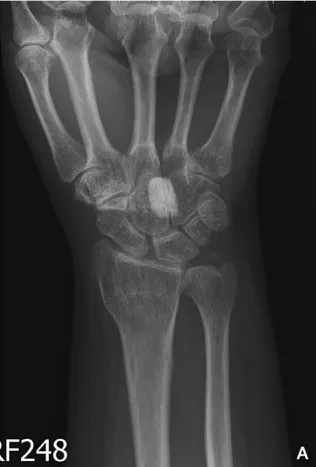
Preoperative X-ray of the first patient showing one calcified nodule sized 1.3 x 0.8 x 1.0 cm3 at the volar side of the capitate-hamate region. (A) Anteroposterior view.
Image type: radiology (x_ray)